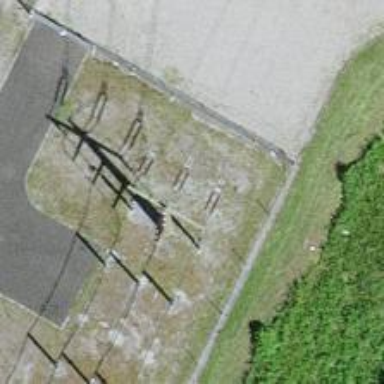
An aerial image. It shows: Minor power line.